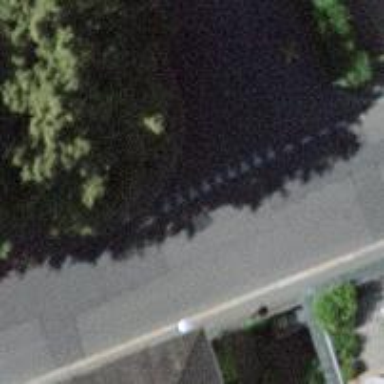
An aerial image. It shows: Kerb serving as barrier.